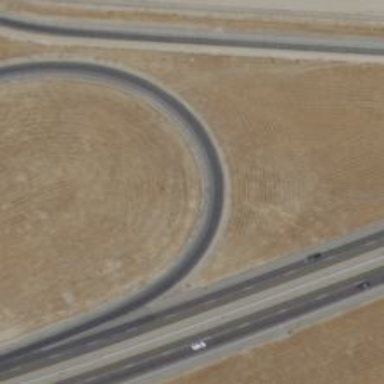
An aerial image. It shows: Asphalt trunk link road.